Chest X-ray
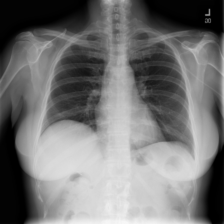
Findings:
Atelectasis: negative
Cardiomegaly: negative
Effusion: negative
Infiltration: negative
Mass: negative
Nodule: negative
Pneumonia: negative
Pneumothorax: negative
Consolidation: negative
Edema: negative
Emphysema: negative
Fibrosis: negative
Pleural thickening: negative
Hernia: negative